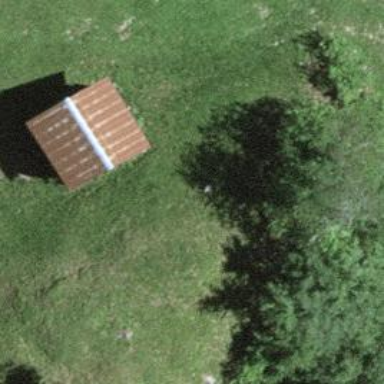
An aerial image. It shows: Shed building.